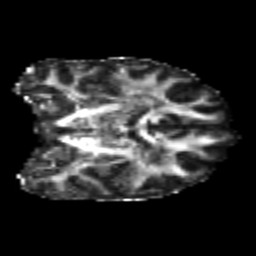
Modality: FA
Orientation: coronal
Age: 22
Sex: female
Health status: healthy
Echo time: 0.074 s